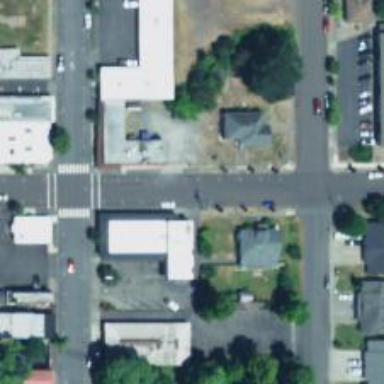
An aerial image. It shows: Alley classified as service road.